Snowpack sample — Loveland Pass, Silver Plume, Colorado, USA (1/12/25, 11:40 AM MST)
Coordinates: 39.66, -105.88
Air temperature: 7 °F
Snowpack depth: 140 cm
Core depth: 10 cm
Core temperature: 41 °F
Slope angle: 11°, slope face: 30°
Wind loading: high
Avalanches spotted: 2
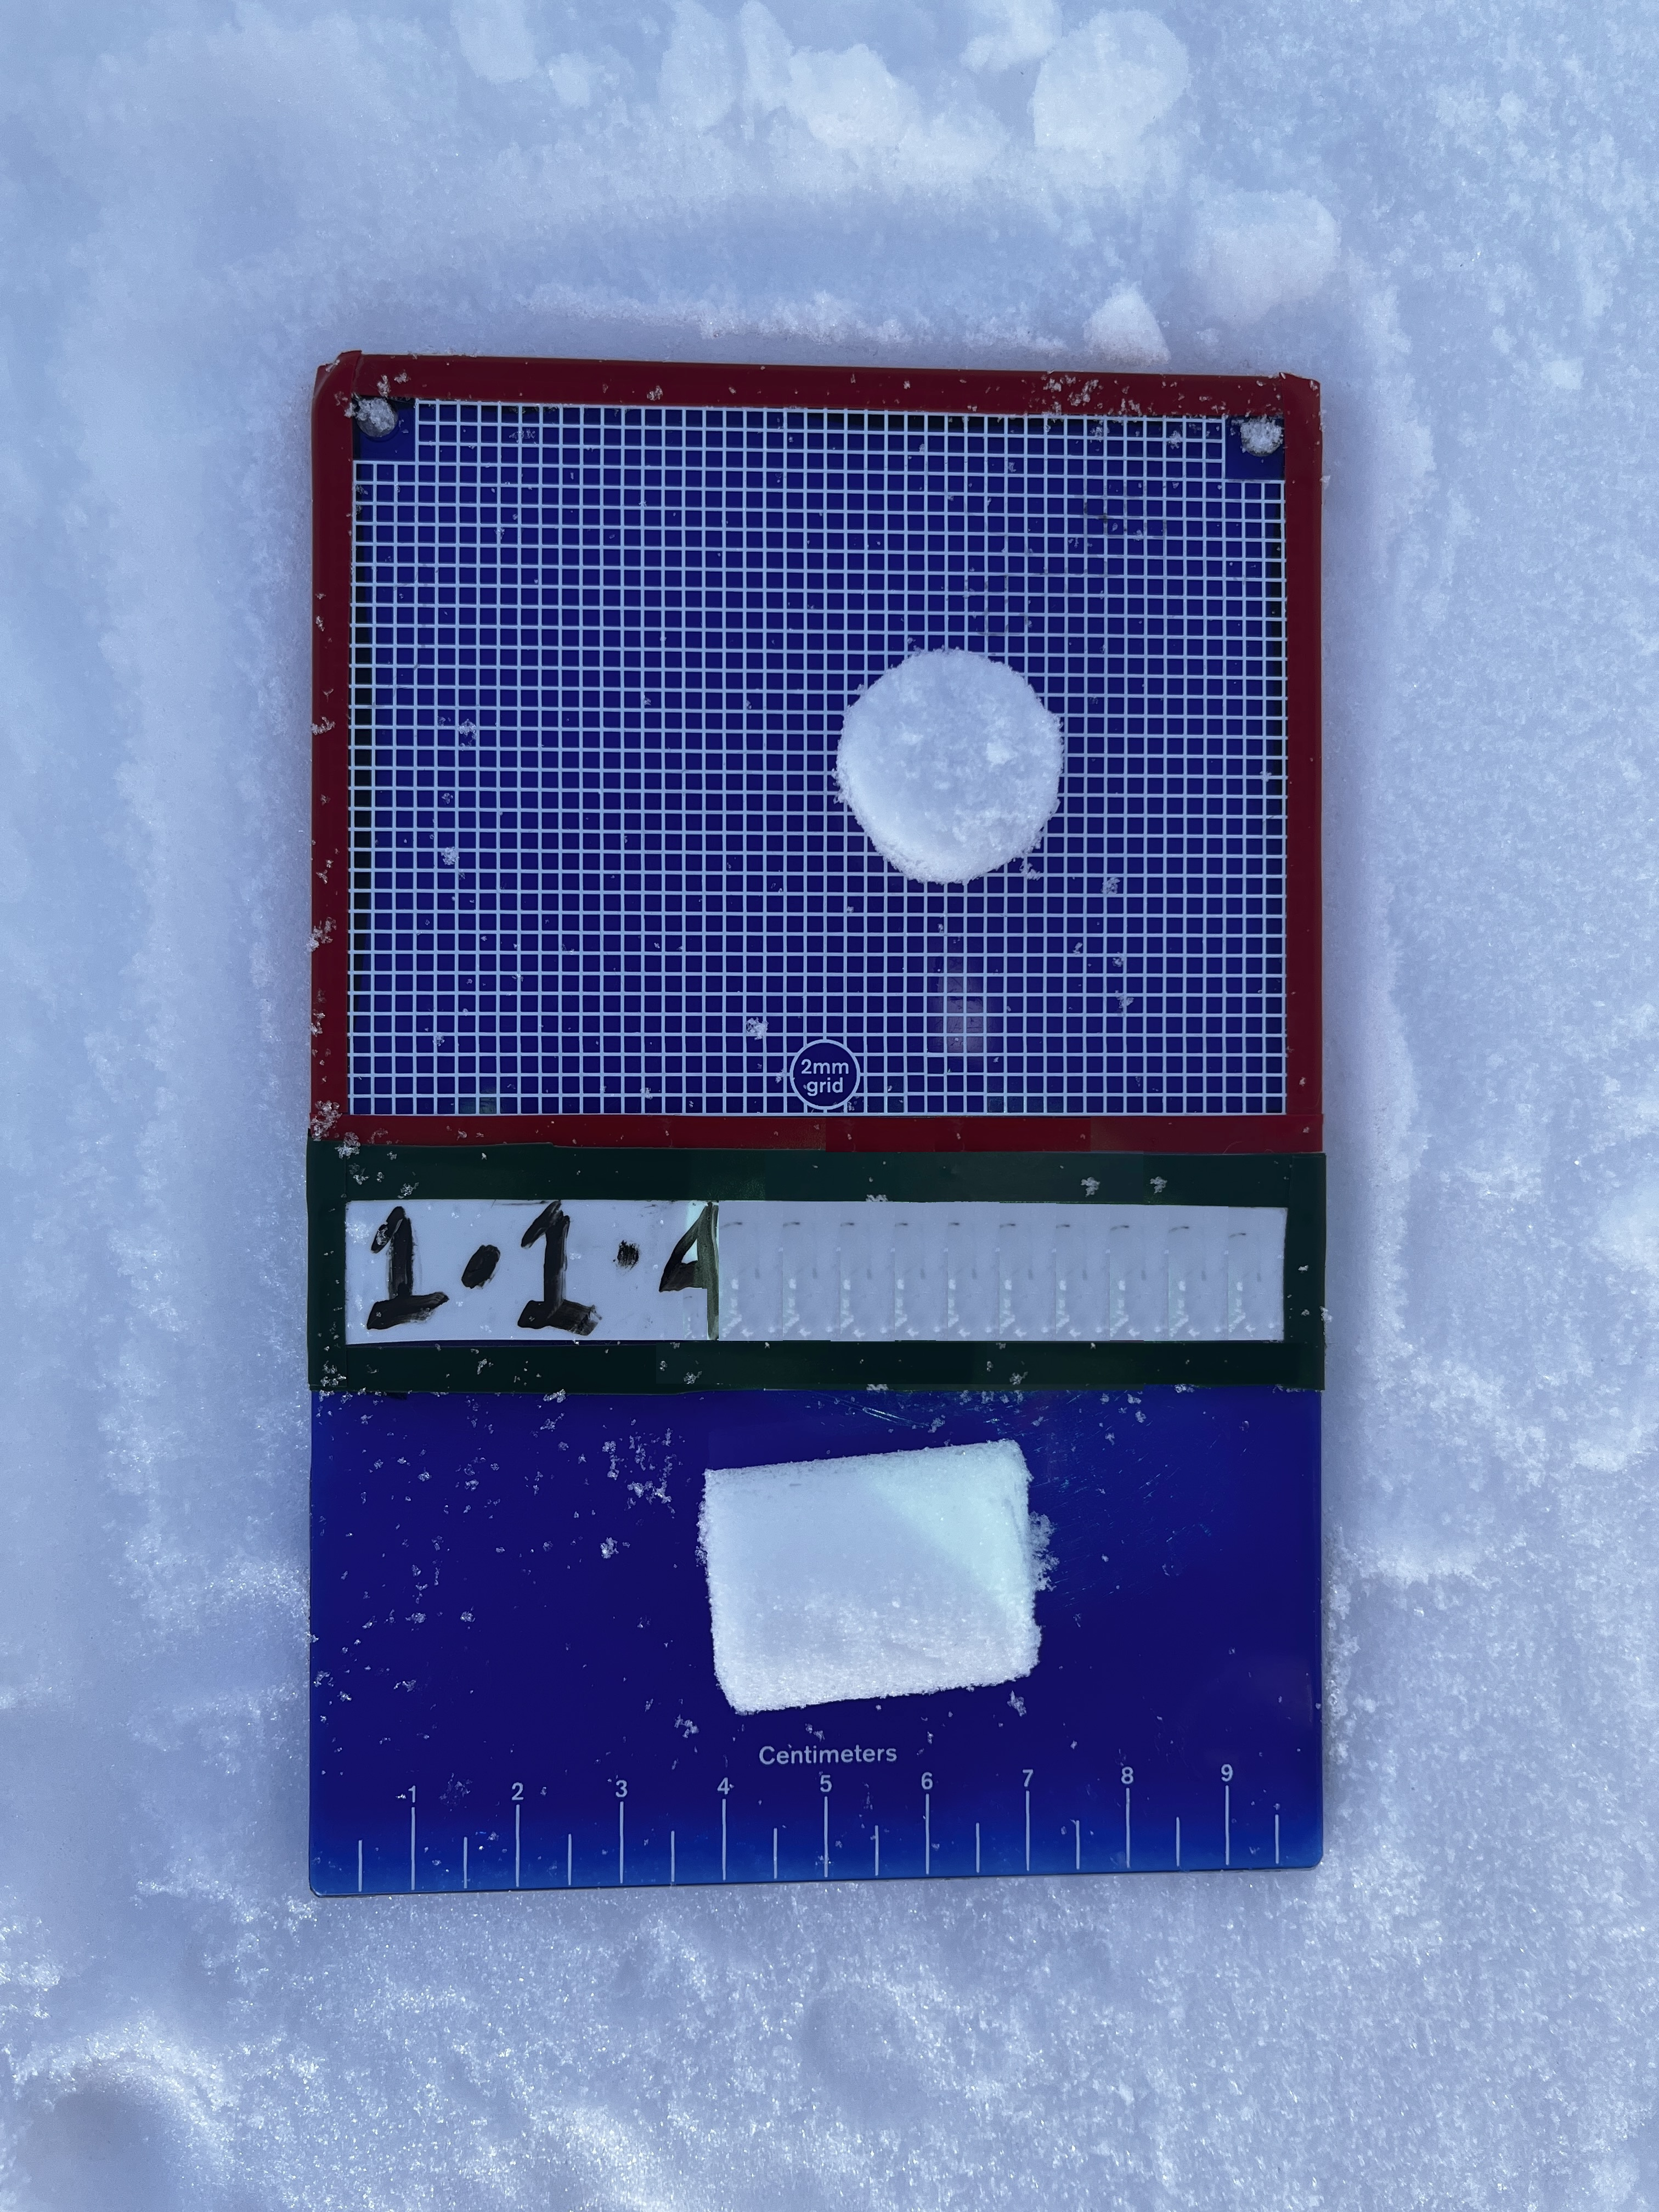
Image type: crystal_card
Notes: Pilot using slightly modified coring method that took too large segment for snow profile picturing, advised not to use in higher level models. Two avalanche on south face nearby, partially cloudy with light snow in the last 24 hours. Lots of wind loading on eastern features.